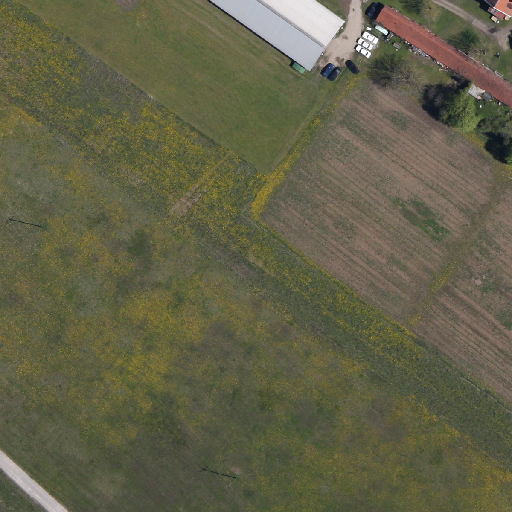
Referring expression: light-duty vehicle